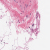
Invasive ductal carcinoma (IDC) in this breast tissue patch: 0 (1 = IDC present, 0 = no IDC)